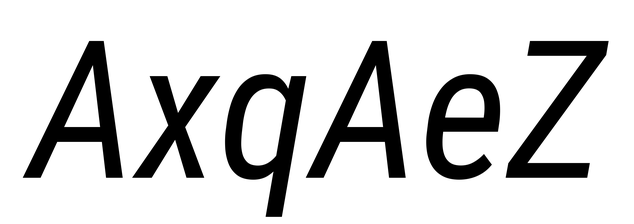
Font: Roboto-Italic_Condensed_Italic